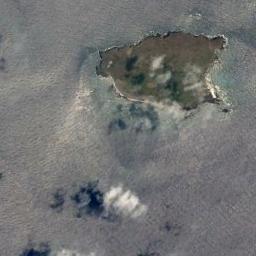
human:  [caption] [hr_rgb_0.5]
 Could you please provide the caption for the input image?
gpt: Irregularly shaped islands are surrounded by sea water, And the islands are green and yellow-brown .

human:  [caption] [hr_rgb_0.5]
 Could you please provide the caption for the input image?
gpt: The island is like a fat hen .

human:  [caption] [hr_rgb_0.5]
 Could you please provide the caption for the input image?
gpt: There are many trees on the island .

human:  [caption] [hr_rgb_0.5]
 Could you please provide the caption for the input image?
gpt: Some islands with some vegetation are surrounded by yellow waters .

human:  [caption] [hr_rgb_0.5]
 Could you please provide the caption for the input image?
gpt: There are some clouds over the brown island .